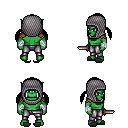
a pixel art fantasy rpg character, male body template, orc, green skin, leather shoulder armor, metal pants, black twin-tailed hairstyle, chain hood, white cloth bandages, gray slippers, dagger, four views (front, back, left, right), 2x2 character sprite sheet, small pixel art, hard edges, no anti-aliasing